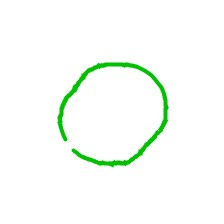
Shape: circle